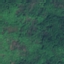
Land use / land cover class: Forest